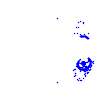
Particle: electron